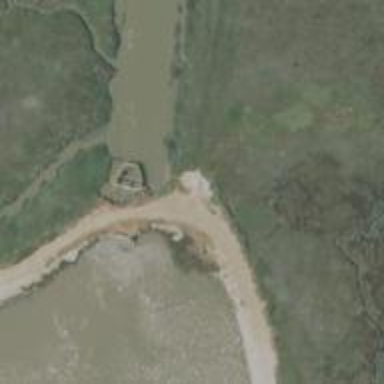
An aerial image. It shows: Culvert tunnel through tidal channel.